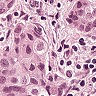
Metastatic tissue present: yes